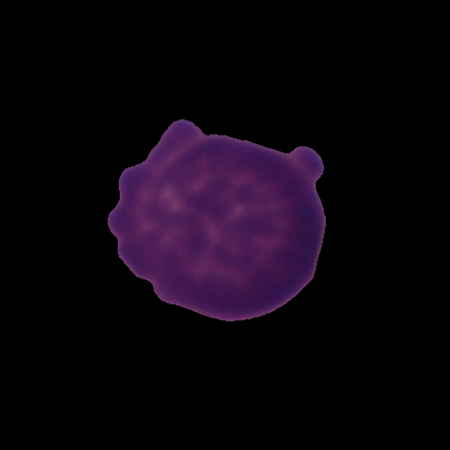
Label: cancer